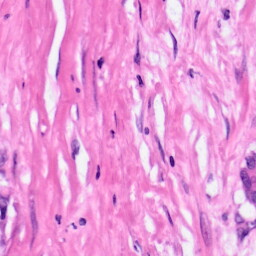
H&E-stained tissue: Pancreatic